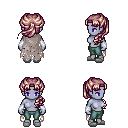
a pixel art fantasy rpg character, female body template, dark elf, purple skin, gray tattered cape, teal pants, white blonde princess hairstyle, white cloth bracers, white slippers, four views (front, back, left, right), 2x2 character sprite sheet, small pixel art, hard edges, no anti-aliasing